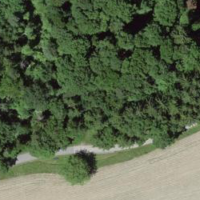
EUNIS habitat code: 41
Species observed at this site:
Fagus sylvatica